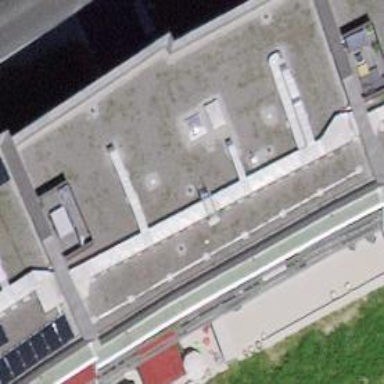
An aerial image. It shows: Apartment building with flat roof.